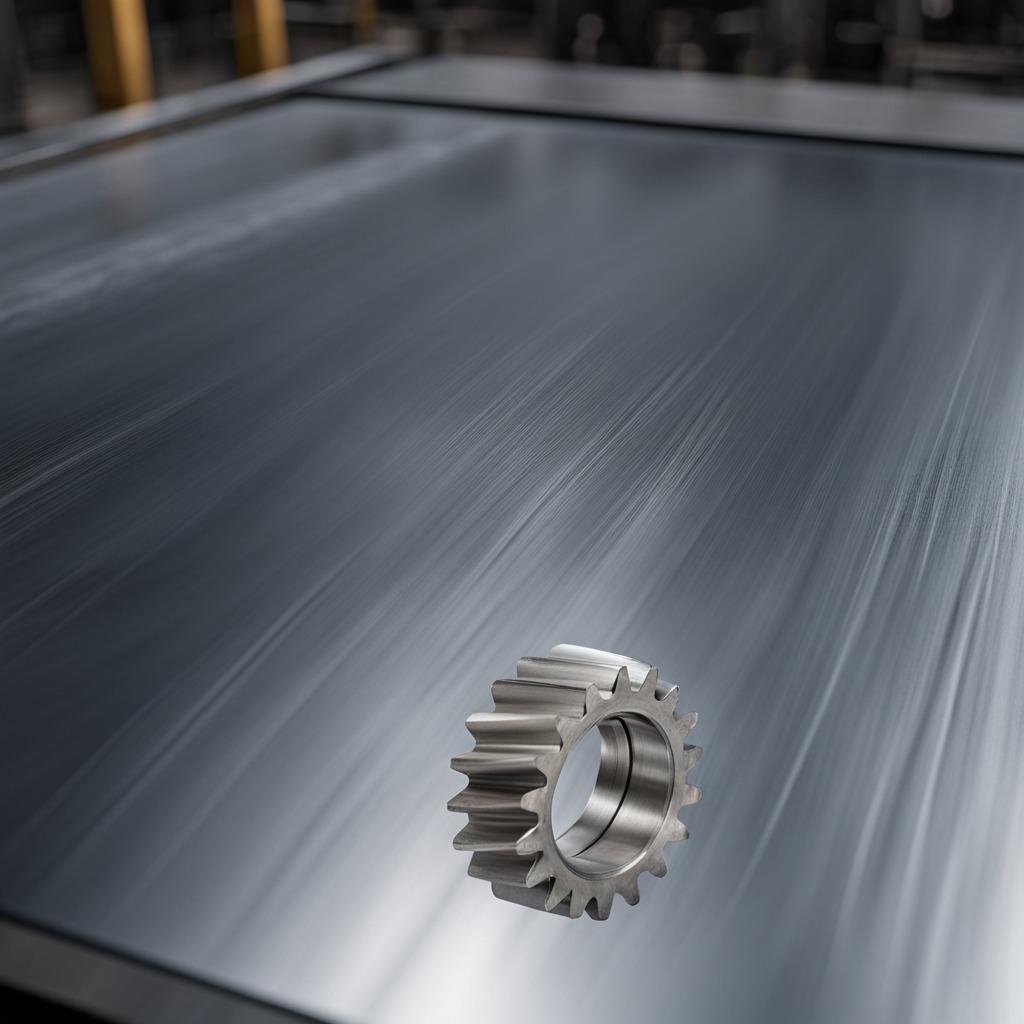
A steel gear with teeth lies on a cold steel table in a mining workshop.